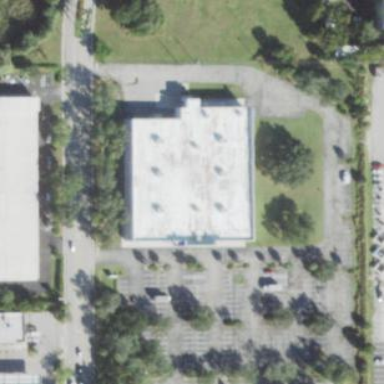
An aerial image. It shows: Building.